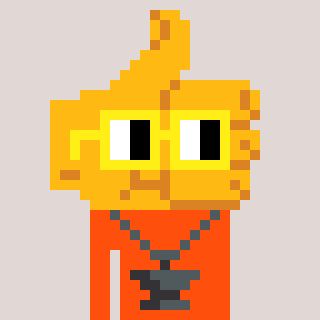
a pixel art character with square yellow glasses, a thumbsup-shaped head and a orange-colored body on a warm background